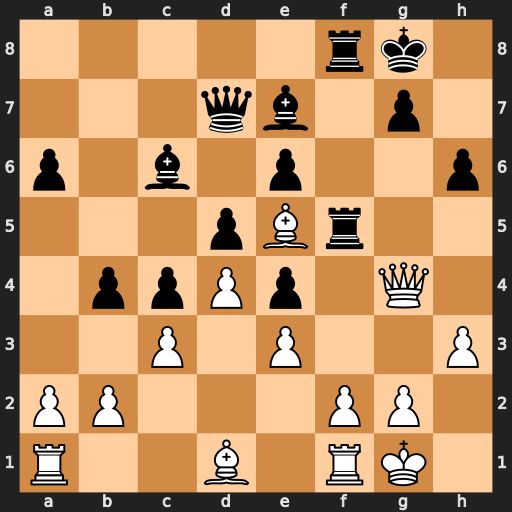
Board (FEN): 5rk1/3qb1p1/p1b1p2p/3pBr2/1ppPp1Q1/2P1P2P/PP3PP1/R2B1RK1
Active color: w
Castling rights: -
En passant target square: -
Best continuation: Qxg7#